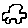
Label: car